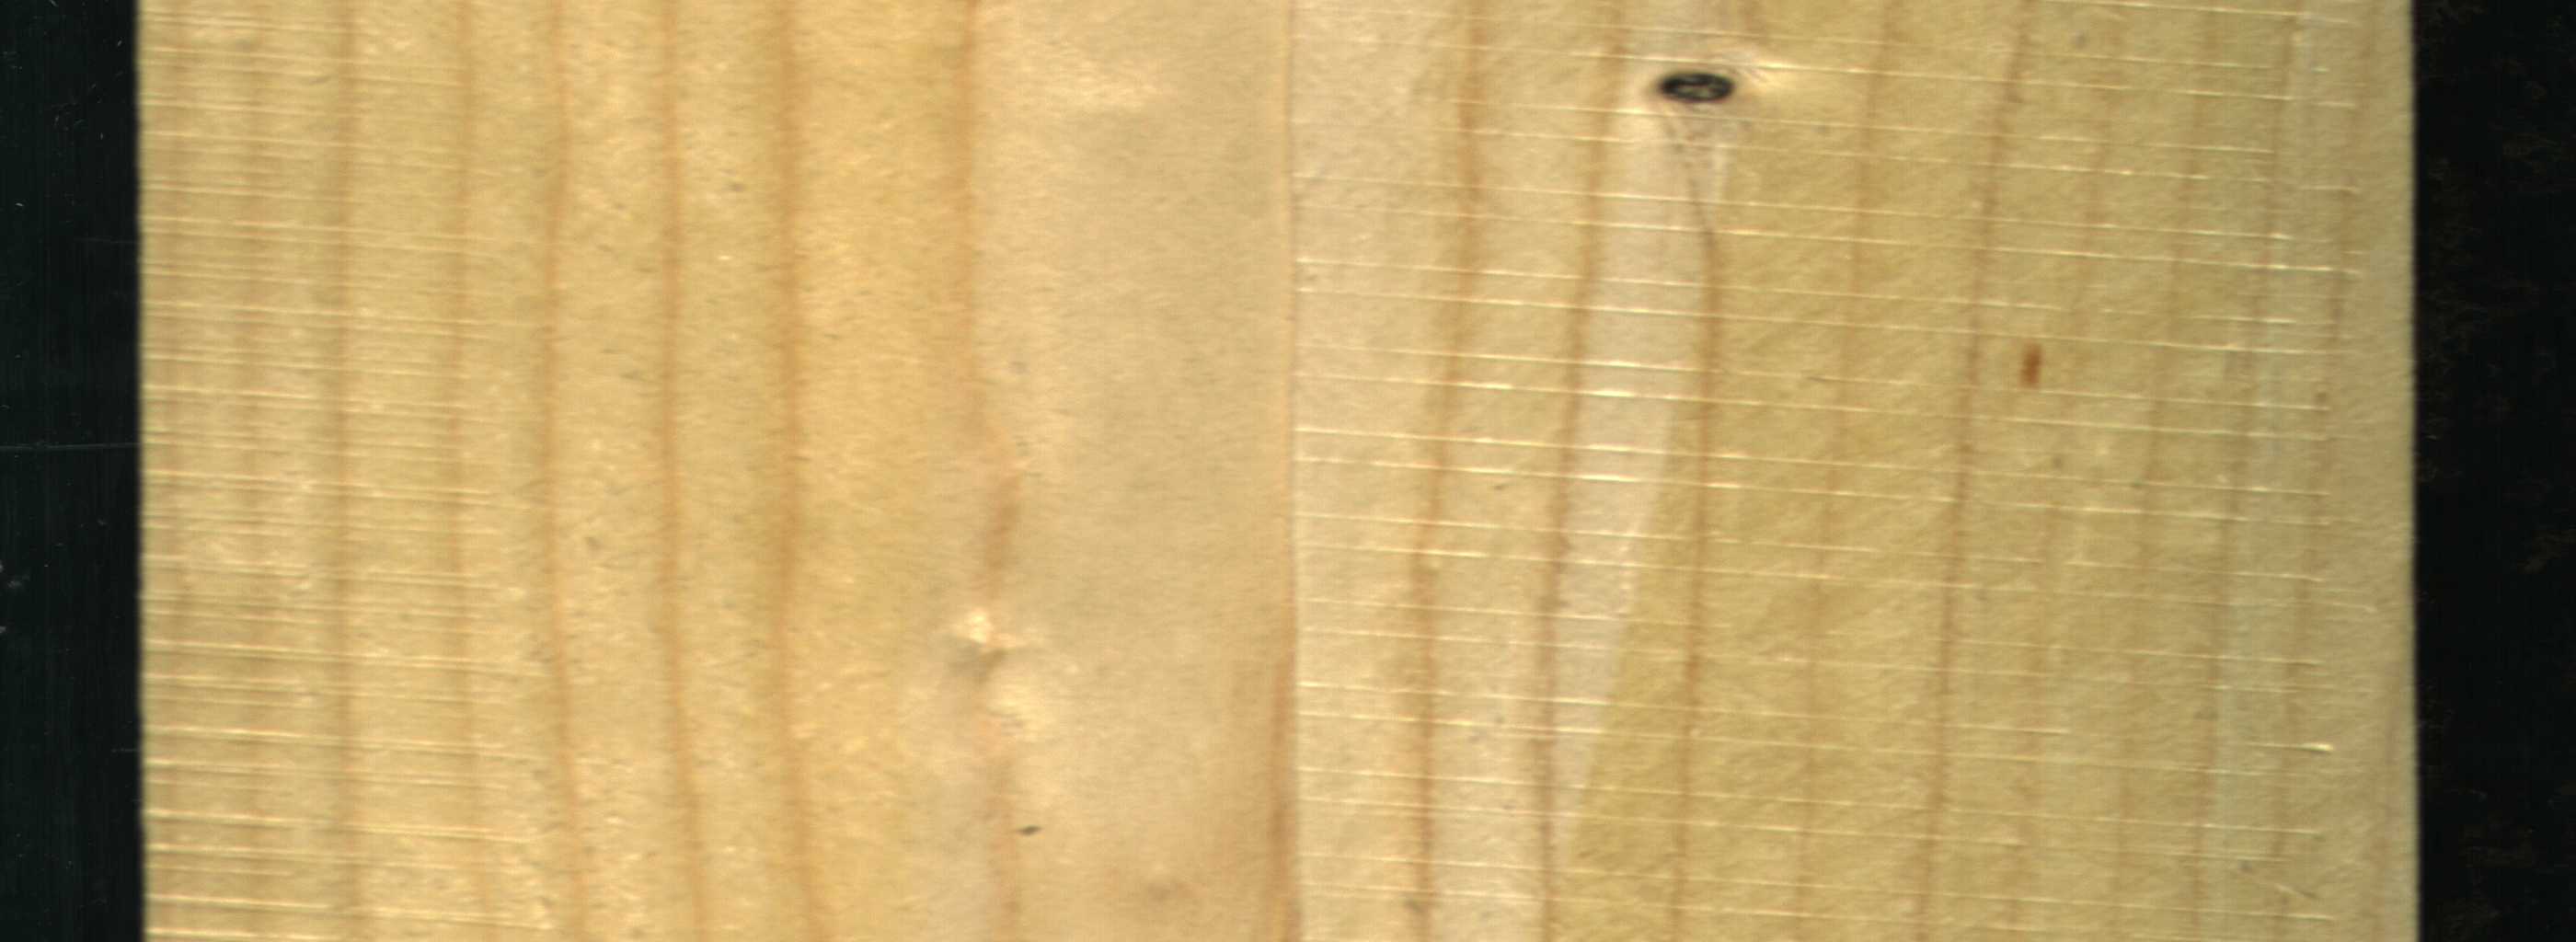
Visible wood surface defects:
Dead_Knot